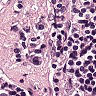
Metastatic tissue present: no